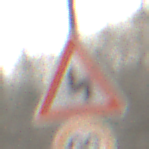
Verkehrszeichen: DoppelkurveZunaechstLinks
Zusatzzeichen unten: Geschwindigkeit90
Umgebung: Outdoor, Nature
Tageszeit: MorningAfternoon
Wetter: PartlyCloudy
Licht: Natural
Jahreszeit: Winter
Kontrast: MediumContrast